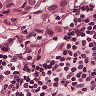
Metastatic tissue present: yes